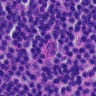
Metastatic tissue present: no